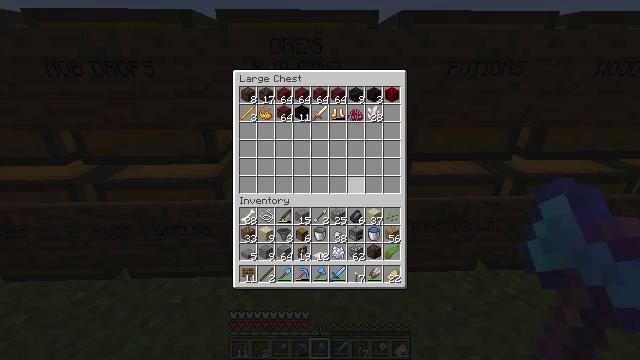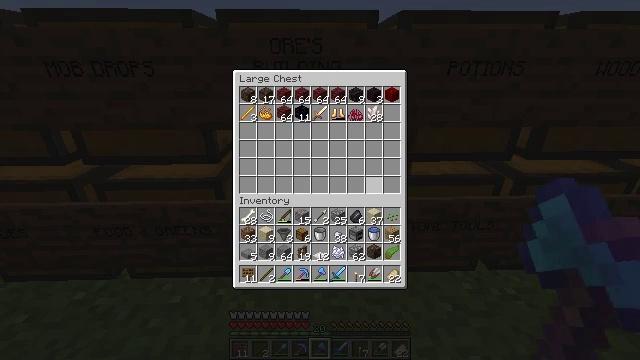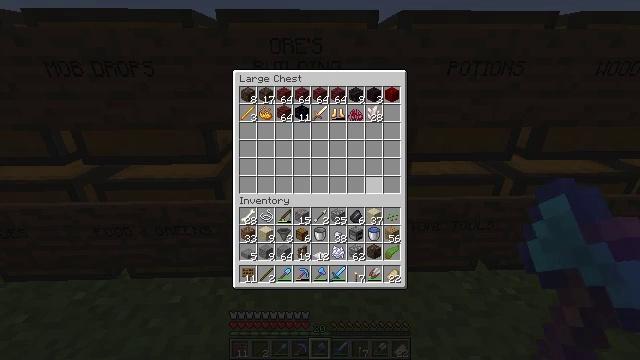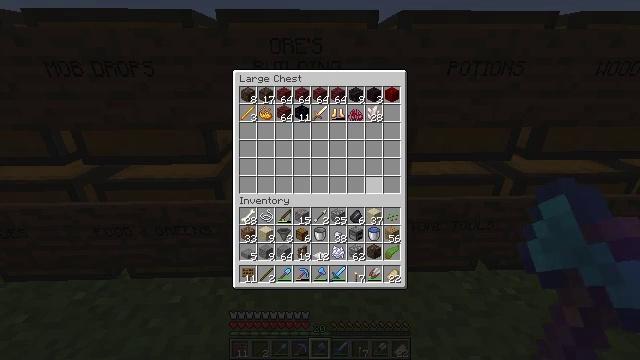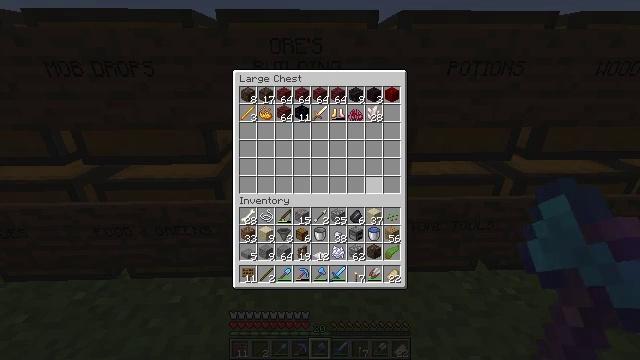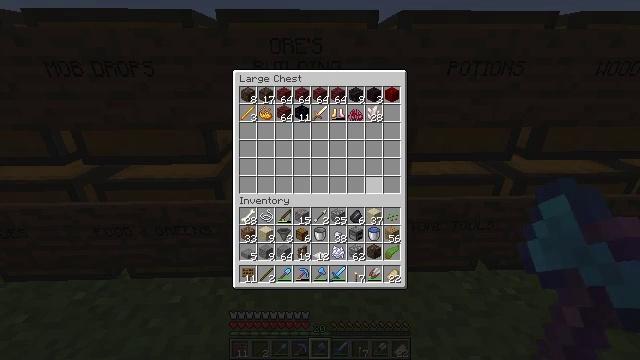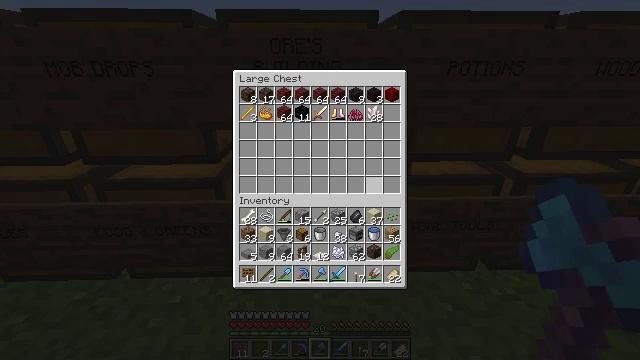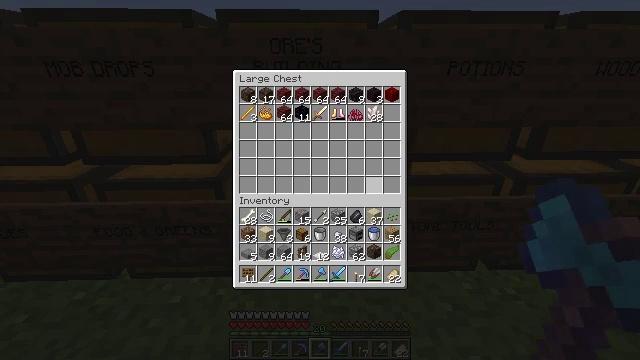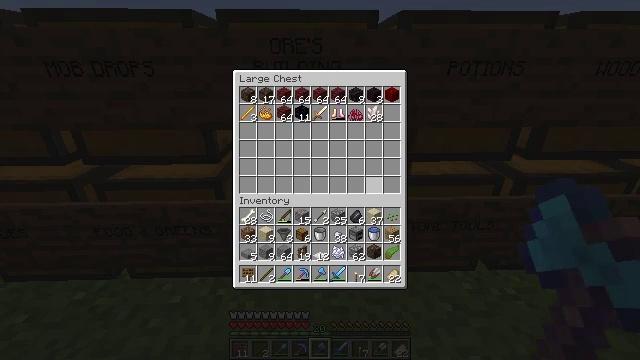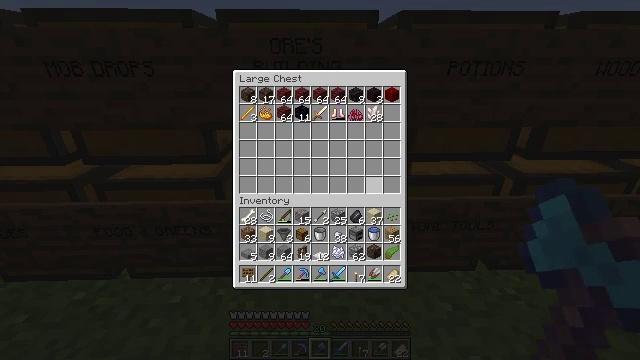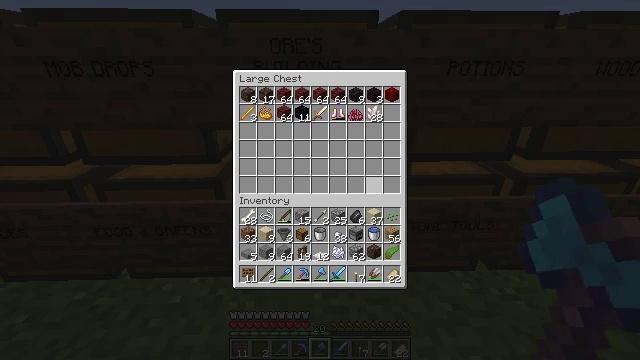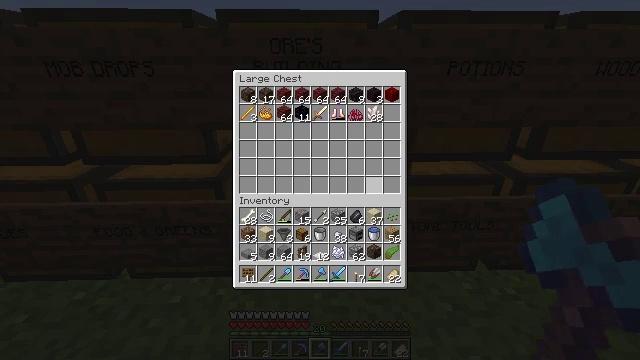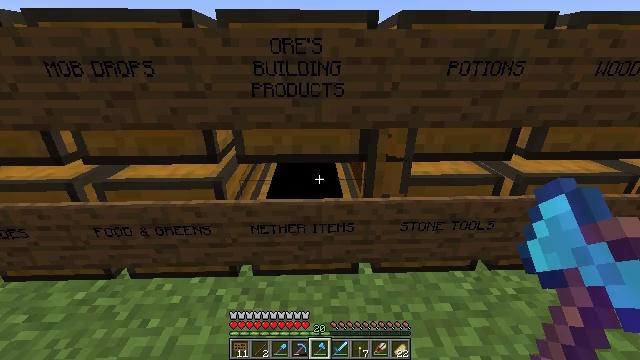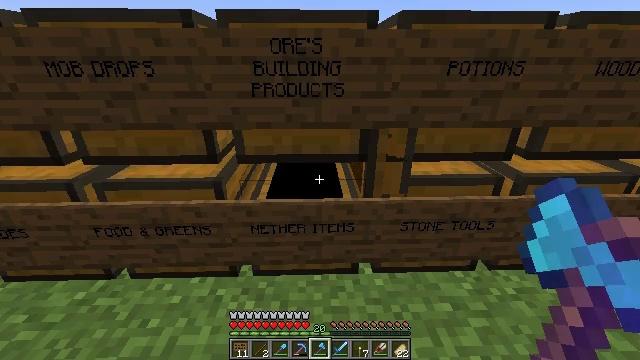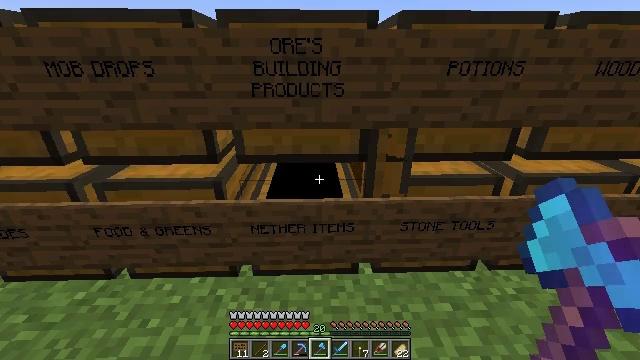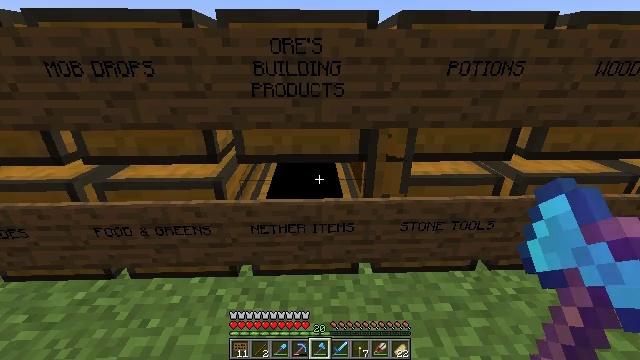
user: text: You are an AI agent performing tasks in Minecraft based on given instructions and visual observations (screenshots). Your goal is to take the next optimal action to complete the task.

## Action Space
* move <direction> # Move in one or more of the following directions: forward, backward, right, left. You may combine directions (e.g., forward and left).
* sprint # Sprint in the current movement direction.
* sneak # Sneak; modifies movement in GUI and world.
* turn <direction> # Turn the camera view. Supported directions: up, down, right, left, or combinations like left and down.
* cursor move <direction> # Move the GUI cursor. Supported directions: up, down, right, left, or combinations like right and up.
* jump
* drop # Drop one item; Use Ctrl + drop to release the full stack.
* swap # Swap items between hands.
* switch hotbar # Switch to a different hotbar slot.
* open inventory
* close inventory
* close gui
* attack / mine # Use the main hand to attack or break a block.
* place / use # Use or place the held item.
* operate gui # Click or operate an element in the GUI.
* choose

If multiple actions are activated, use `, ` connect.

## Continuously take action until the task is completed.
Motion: motion action
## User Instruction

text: Mine the torch on the wall.
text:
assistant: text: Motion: no_op
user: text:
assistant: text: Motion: no_op
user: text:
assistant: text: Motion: no_op
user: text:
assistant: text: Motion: no_op
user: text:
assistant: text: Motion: no_op
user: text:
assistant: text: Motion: no_op
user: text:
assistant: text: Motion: no_op
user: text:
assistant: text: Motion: no_op
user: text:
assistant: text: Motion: no_op
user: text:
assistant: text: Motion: no_op
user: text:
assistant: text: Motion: no_op
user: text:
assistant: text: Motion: no_op
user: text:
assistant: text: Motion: close gui
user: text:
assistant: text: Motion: no_op
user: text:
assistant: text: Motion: no_op
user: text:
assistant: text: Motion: no_op
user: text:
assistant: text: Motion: turn left and down
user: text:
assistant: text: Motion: turn left
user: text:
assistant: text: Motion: turn left and up
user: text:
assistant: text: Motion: turn left
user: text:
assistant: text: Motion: turn left
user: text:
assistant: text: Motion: no_op
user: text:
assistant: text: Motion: no_op
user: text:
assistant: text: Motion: no_op
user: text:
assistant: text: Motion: no_op
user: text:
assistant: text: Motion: no_op
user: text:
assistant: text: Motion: no_op
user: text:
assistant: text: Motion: no_op
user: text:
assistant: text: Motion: turn right
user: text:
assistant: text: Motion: no_op